Question: Here's my code. It looks like 'DrawIcon' ignores the scale transform, but not the translate transform. Is there any particular reason for this or is it just a bug?
'''
protected override void OnPaint(PaintEventArgs e)
{
Icon icon = SystemIcons.Warning;
Image img = icon.ToBitmap();
// DrawIcon ignores this transform, but not a translate transform
e.Graphics.ScaleTransform(1.5f, 1.5f);
e.Graphics.DrawRectangle(Pens.Red, 60, 90, icon.Width, icon.Height);
e.Graphics.DrawString("Icon", this.Font, Brushes.Black, 100, 100);
e.Graphics.DrawIcon(icon, 60, 90);
e.Graphics.DrawRectangle(Pens.Red, 60, 190, img.Width, img.Height);
e.Graphics.DrawString("Bitmap", this.Font, Brushes.Black, 100, 200);
e.Graphics.DrawImage(img, 60, 190);
}
'''

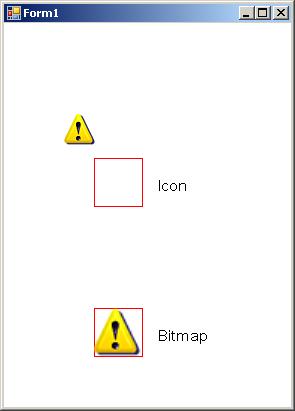
Answer: Yes, there's an explanation for it. GDI+ doesn't support drawing icons. It has no icon support at all. Instead, Graphics.DrawIcon() delegates to Icon.DrawIcon() which calls a Windows api function to draw the icon, DrawIconEx(). The code otherwise forgets to take a scaling factor into account. Probably intentional because negative and mis-matched scaling factors can't work, DrawIconEx() doesn't support that. You can use the DrawIcon(Icon, Rectangle) overload to correct this yourself.